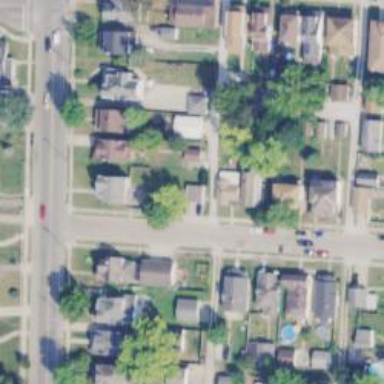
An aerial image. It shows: Alley classified as service road.